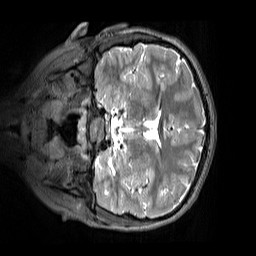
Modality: T2w
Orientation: coronal
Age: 14
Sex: female
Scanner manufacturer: siemens
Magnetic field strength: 3 T
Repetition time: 3.2 s
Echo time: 0.408 s